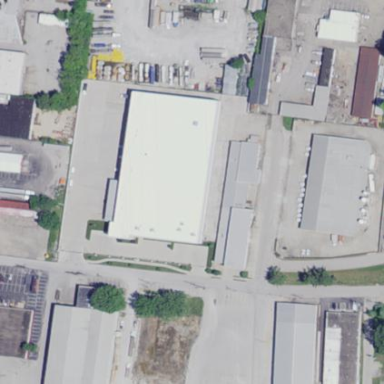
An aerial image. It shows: Industrial building.